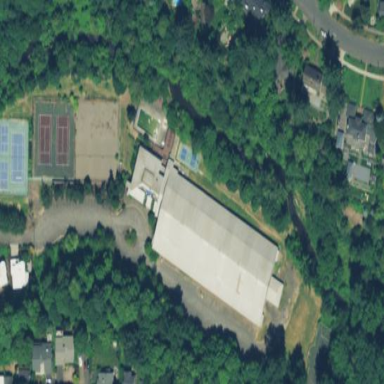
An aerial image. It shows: Sports center with tennis facility.